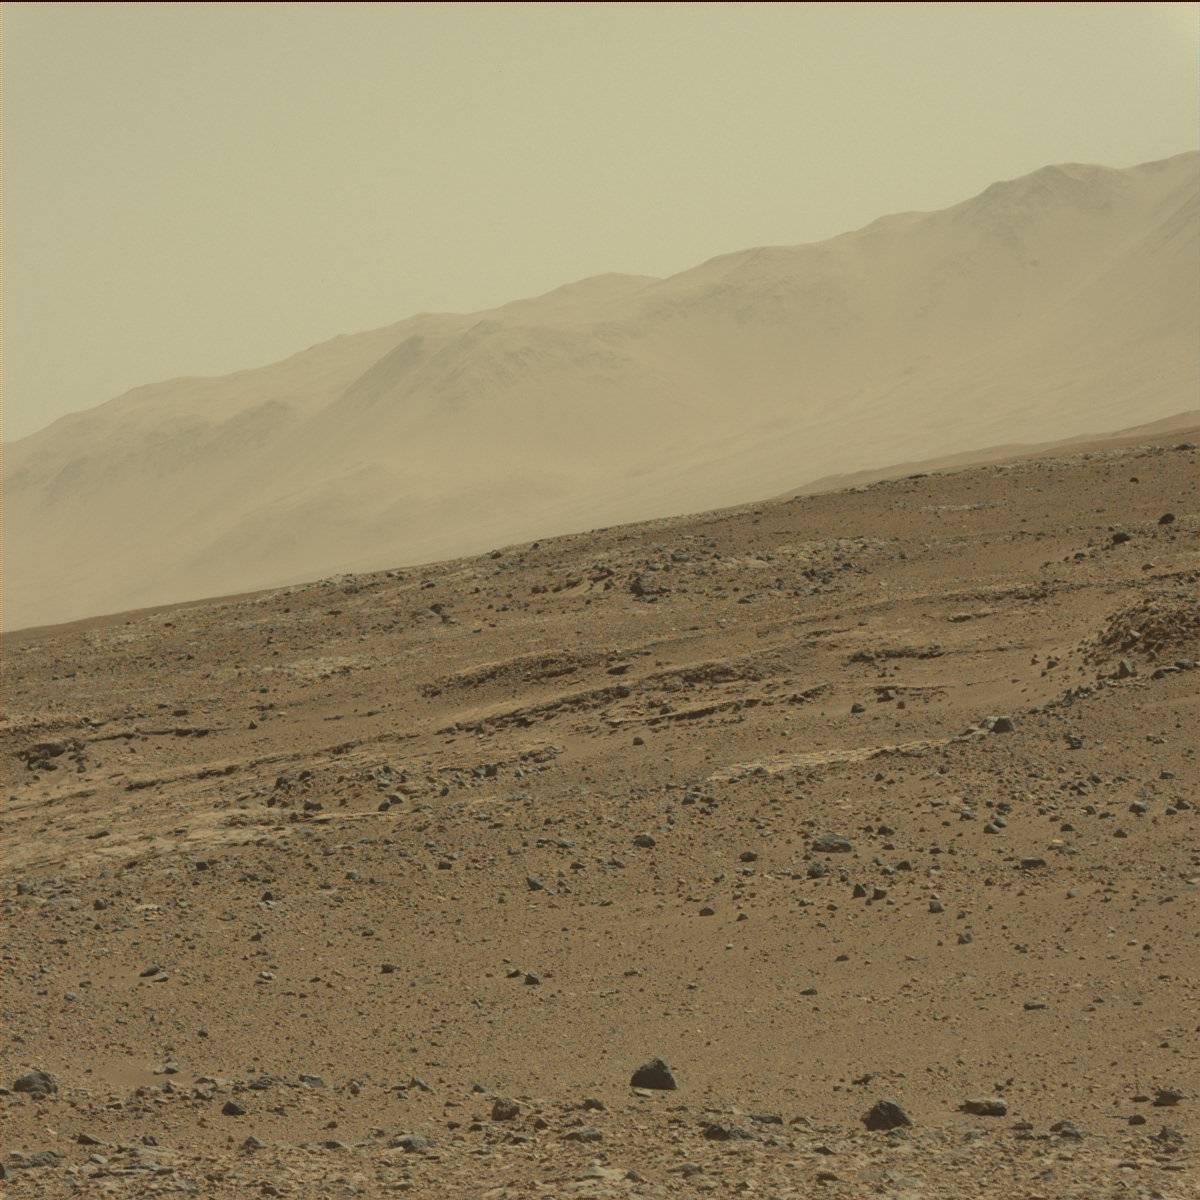
Terrain classes present: Bedrock, Ridge, Sand / Soil, Sky